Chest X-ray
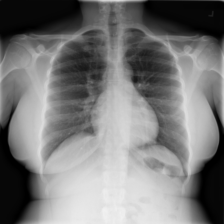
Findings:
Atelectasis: negative
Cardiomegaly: negative
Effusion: negative
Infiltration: negative
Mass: negative
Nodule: negative
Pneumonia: negative
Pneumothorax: negative
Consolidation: negative
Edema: negative
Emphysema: negative
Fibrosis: negative
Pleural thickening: negative
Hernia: negative